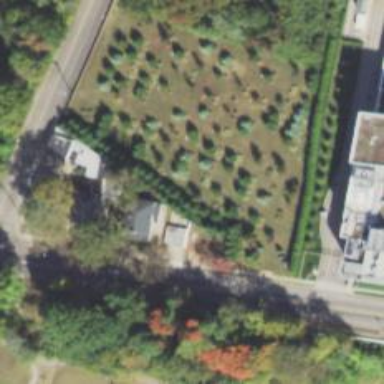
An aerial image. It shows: Row of trees in natural setting.